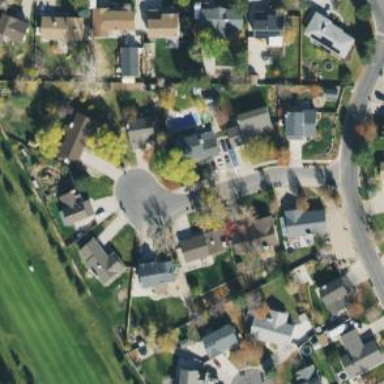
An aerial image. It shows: Residential road.